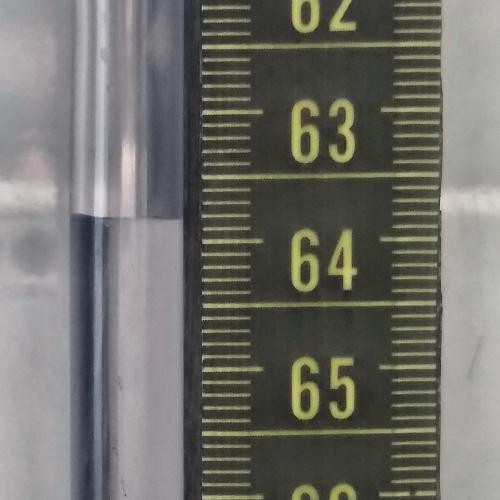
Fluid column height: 63.8 cm